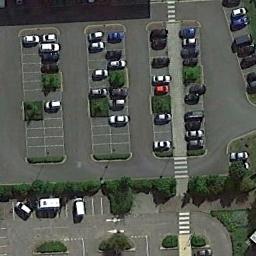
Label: parking_lot